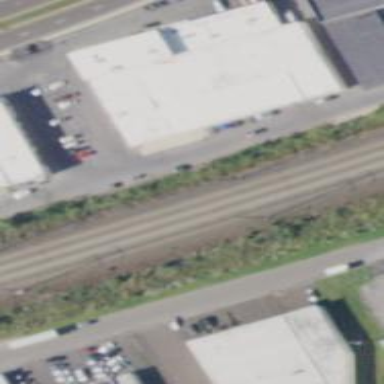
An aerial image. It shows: Railway track with contact lines for electrification.